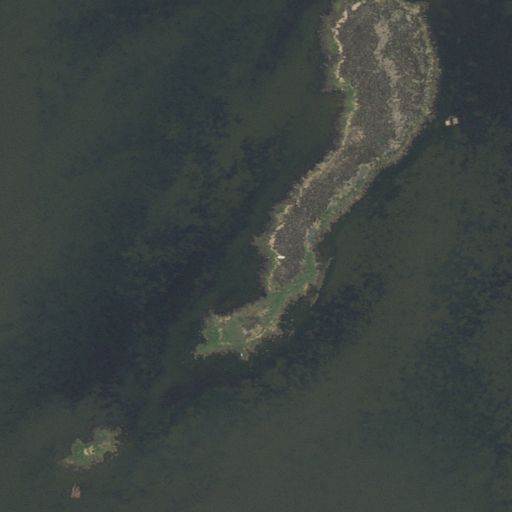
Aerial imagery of island in North Carolina named Long Island containing open water and herbaceous wetlands